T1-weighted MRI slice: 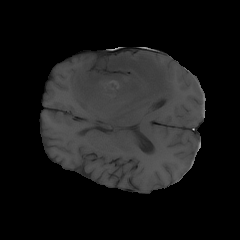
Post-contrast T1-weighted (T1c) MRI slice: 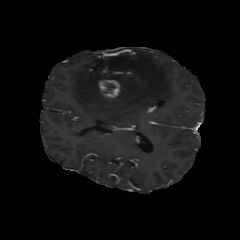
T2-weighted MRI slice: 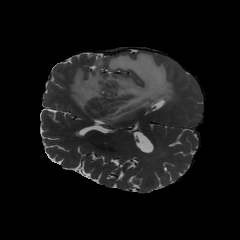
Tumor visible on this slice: yes